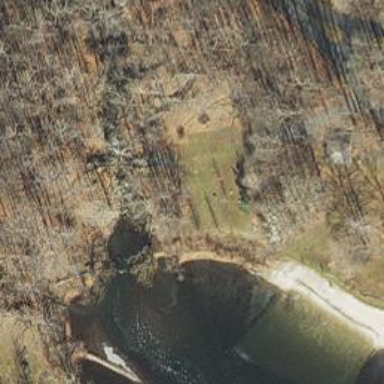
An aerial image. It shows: Path leading to bridge.